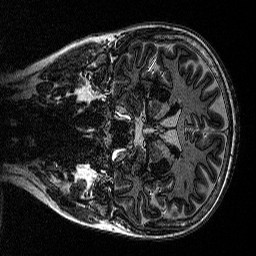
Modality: MP2RAGE
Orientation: coronal
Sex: female
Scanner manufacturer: siemens
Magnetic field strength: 3 T
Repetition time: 5 s
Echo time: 0.00292 s